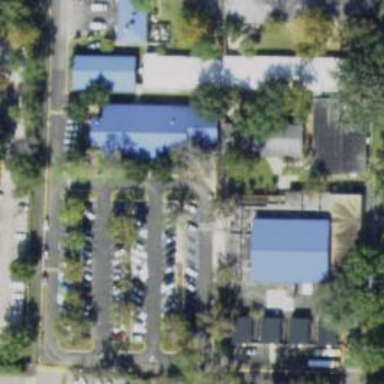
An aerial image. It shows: Parking space is available.